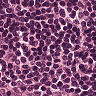
Metastatic tissue present: no